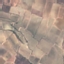
Land use / land cover class: PermanentCrop